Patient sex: M
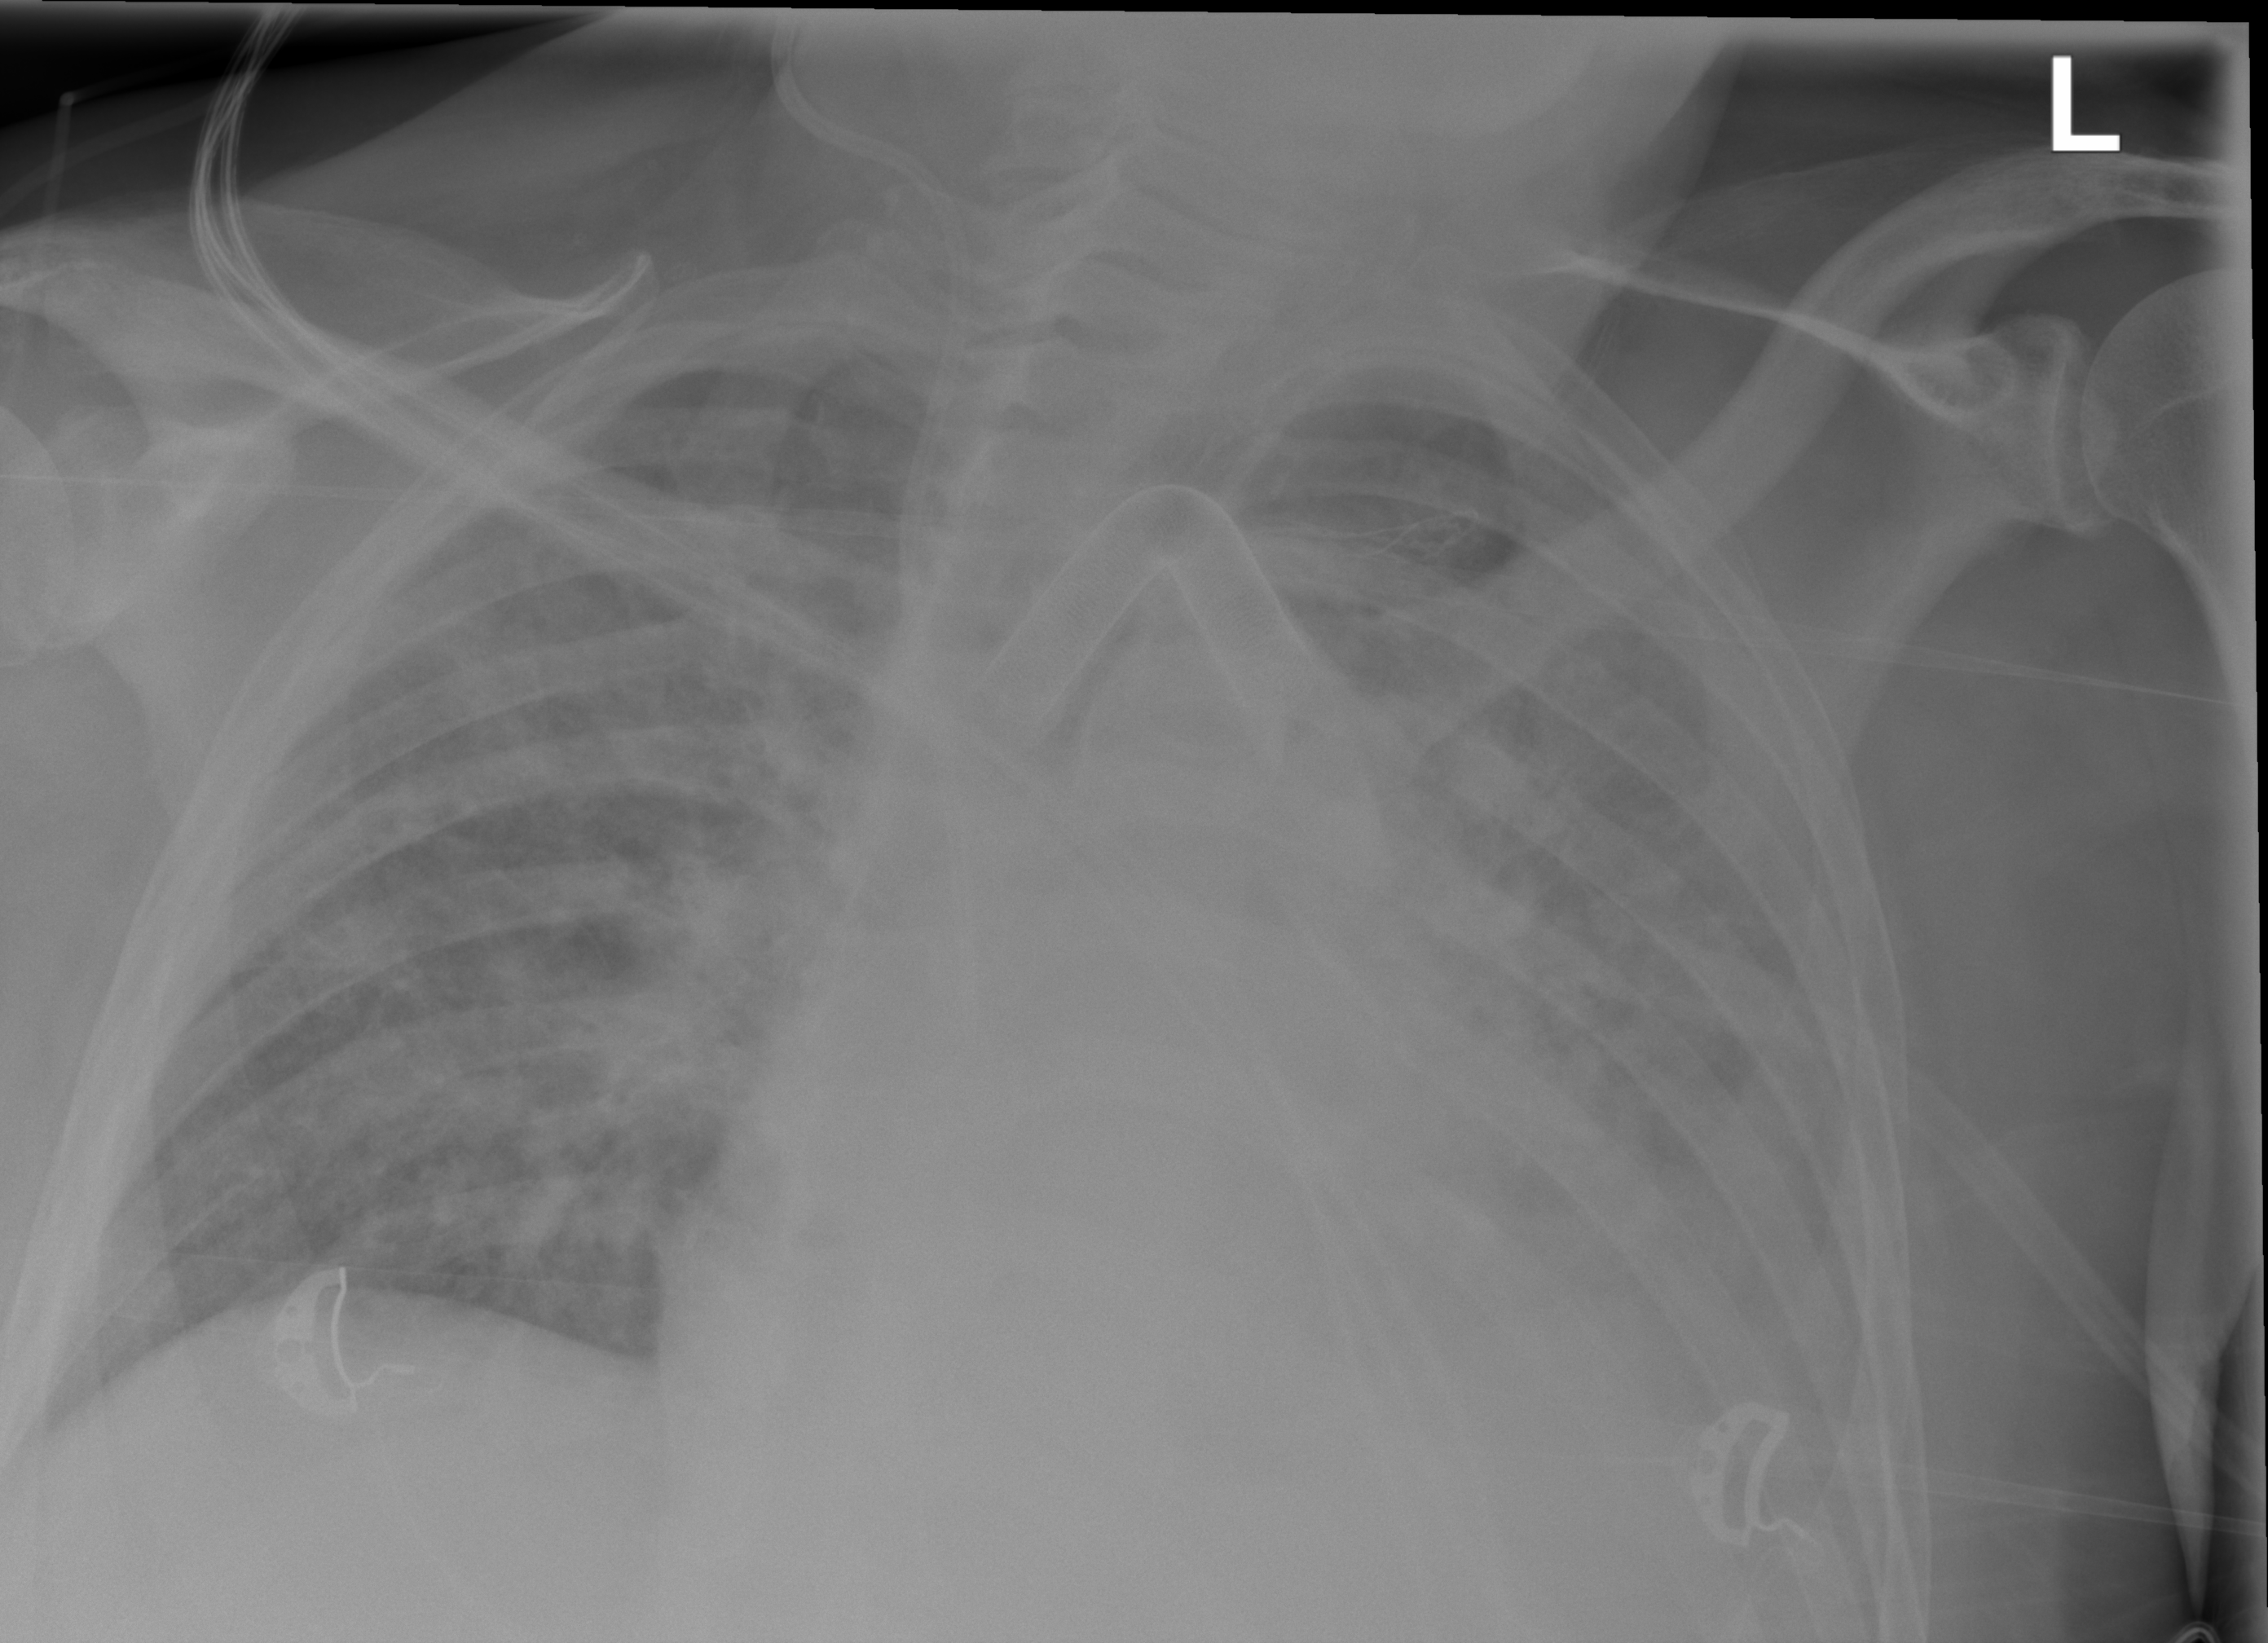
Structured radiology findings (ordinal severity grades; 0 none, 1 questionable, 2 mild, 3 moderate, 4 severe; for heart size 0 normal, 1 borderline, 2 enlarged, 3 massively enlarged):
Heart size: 2
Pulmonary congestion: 2
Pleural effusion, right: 0
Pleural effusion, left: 4
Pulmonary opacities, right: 3
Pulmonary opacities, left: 2
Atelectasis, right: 0
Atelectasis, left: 3